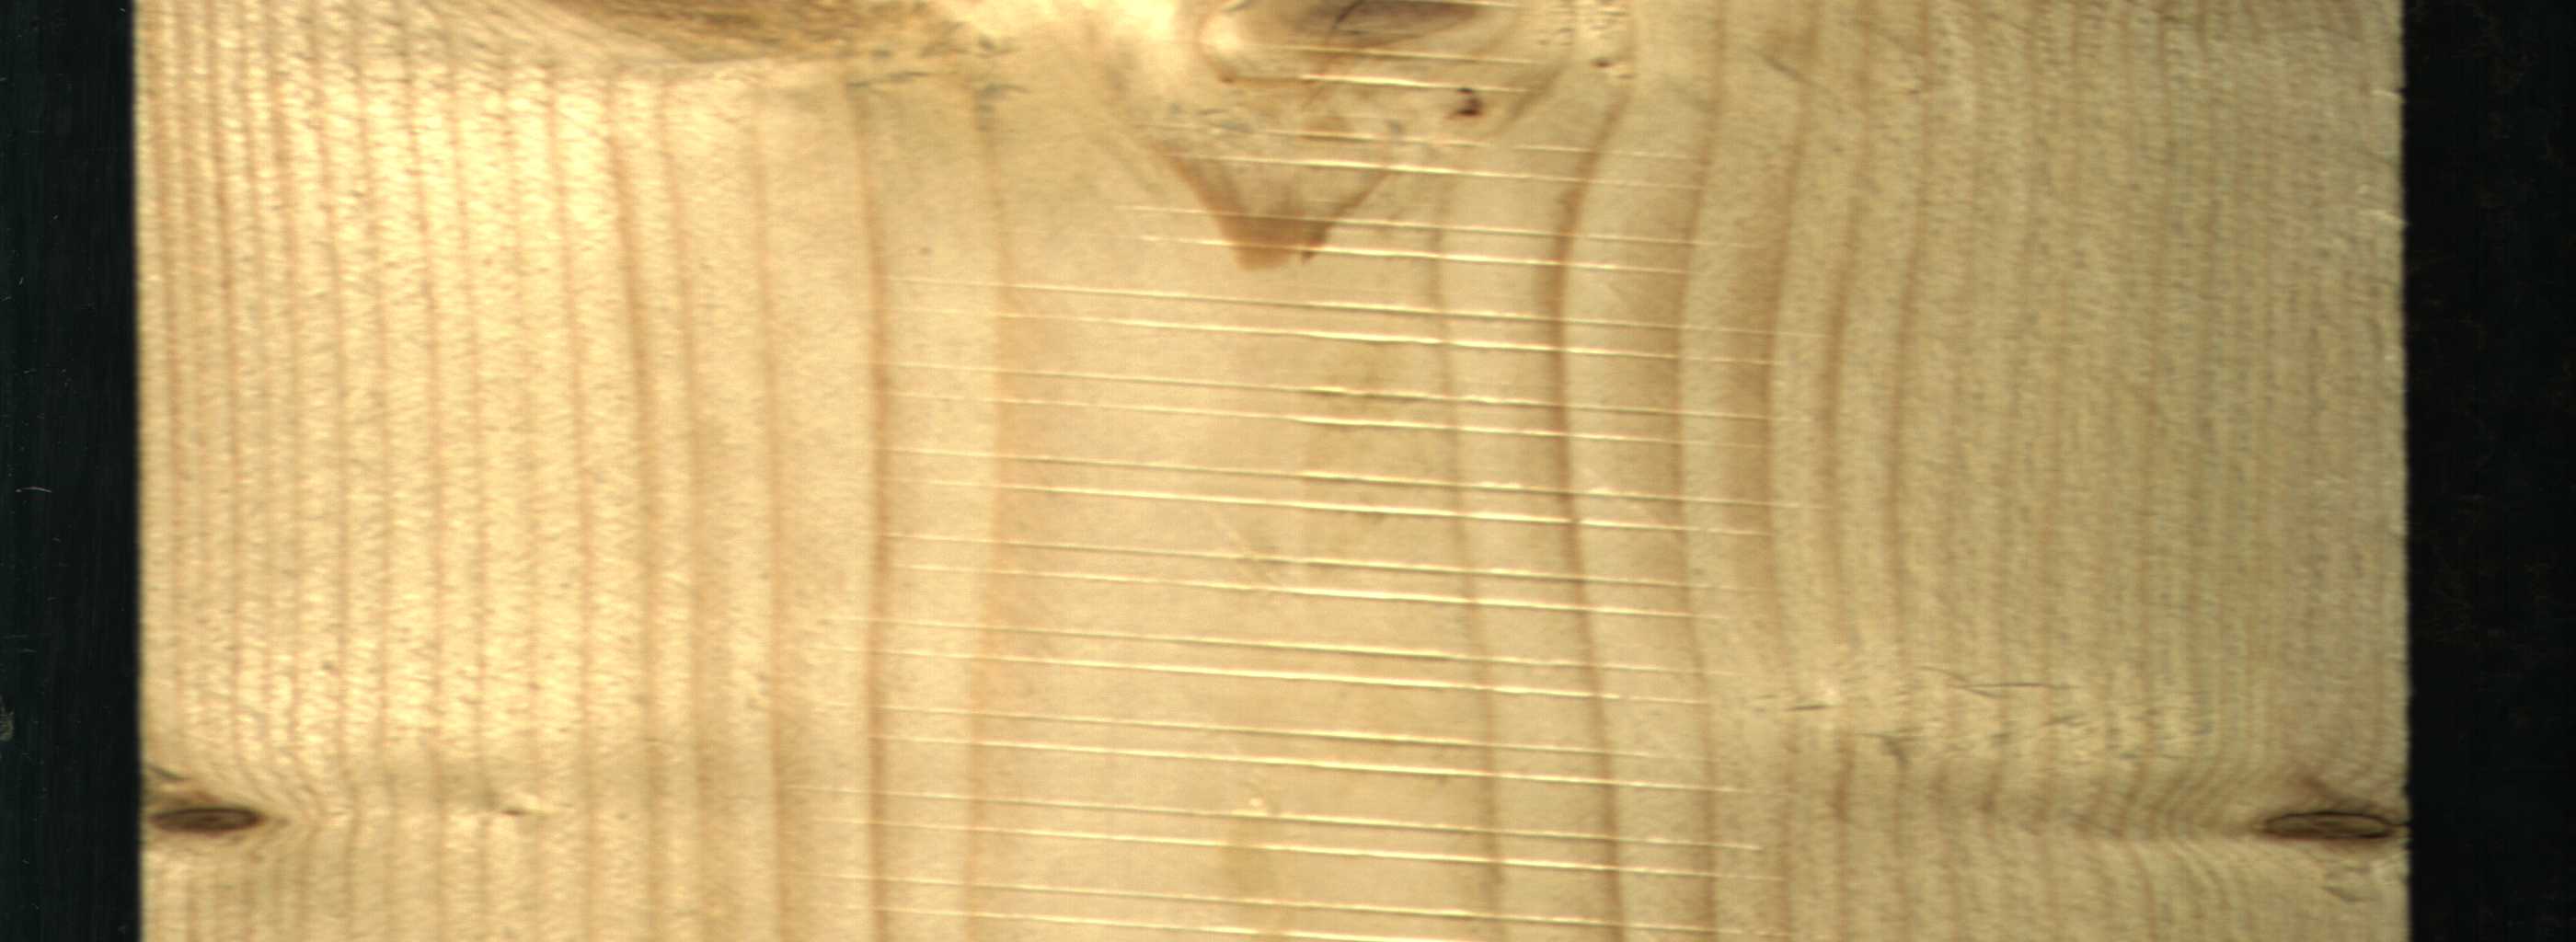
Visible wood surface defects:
Dead_Knot
Live_Knot
Live_Knot
Live_Knot